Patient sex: M
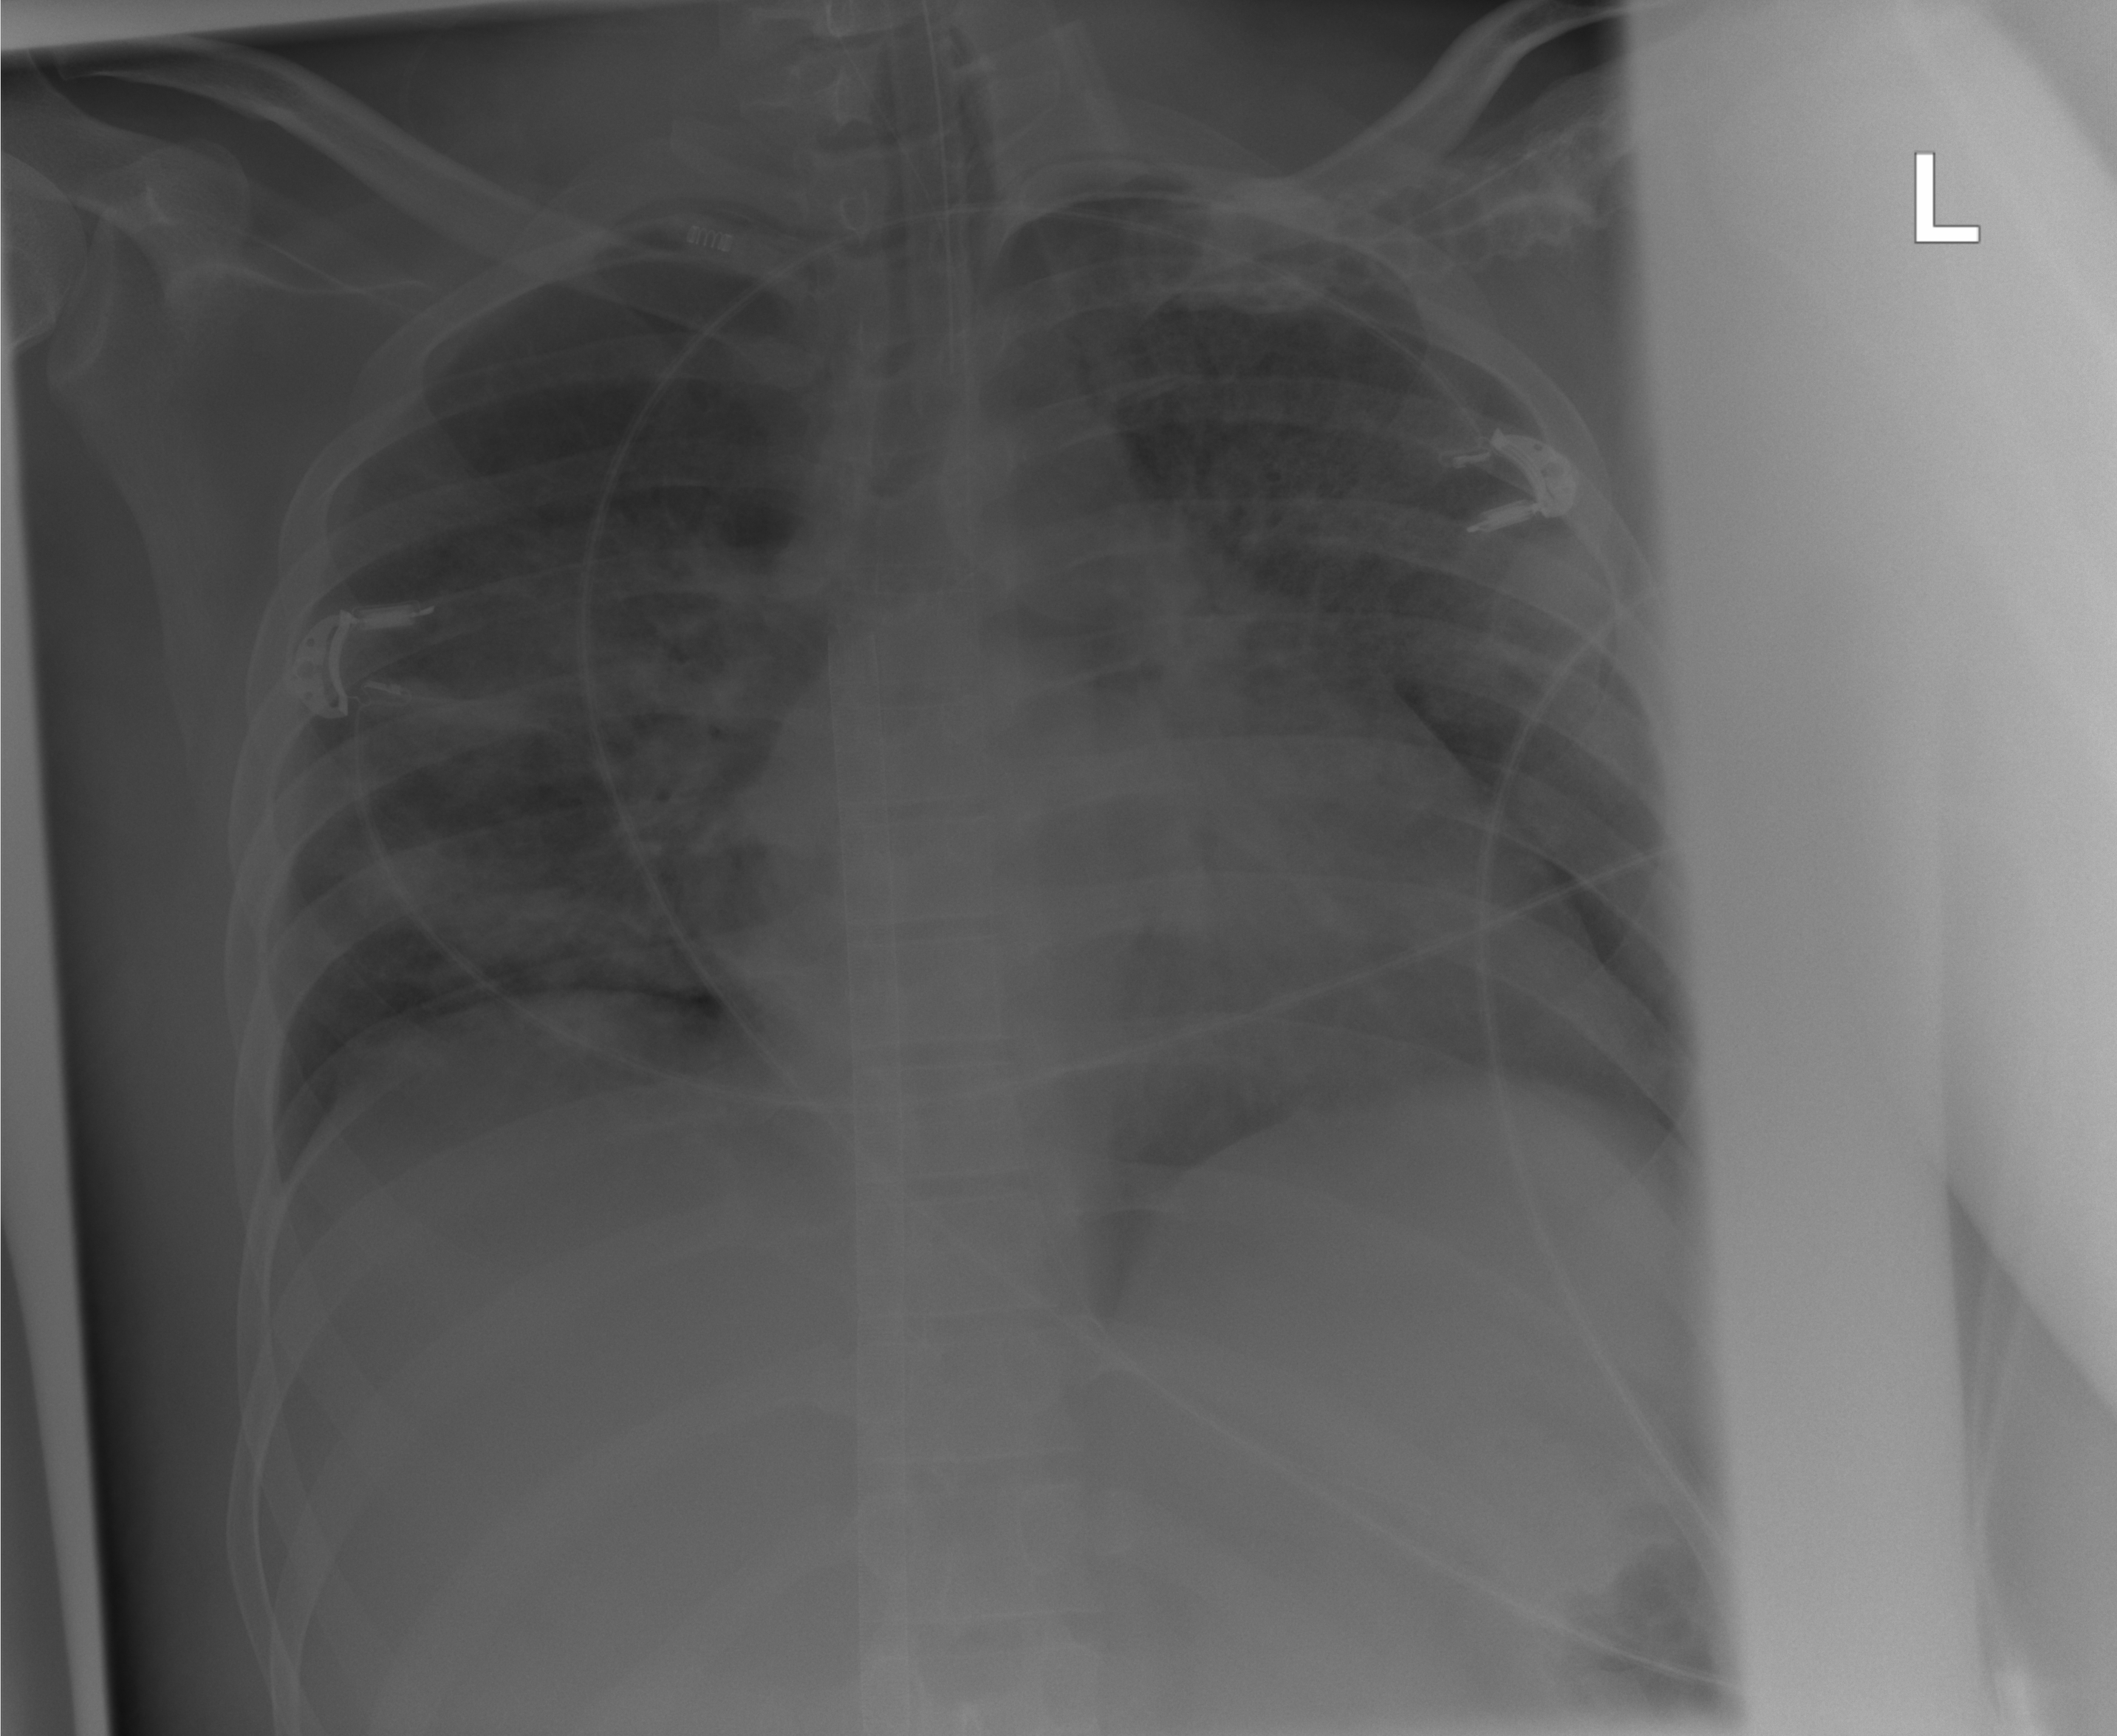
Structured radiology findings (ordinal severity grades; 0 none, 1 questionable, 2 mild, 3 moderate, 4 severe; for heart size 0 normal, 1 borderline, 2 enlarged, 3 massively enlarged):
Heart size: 2
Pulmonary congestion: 3
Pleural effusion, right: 0
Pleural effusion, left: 0
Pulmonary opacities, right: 2
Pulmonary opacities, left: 2
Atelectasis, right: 2
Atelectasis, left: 0